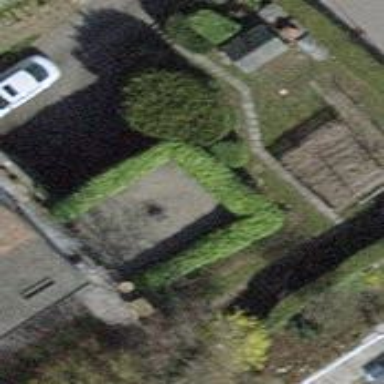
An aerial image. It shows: Shed building.